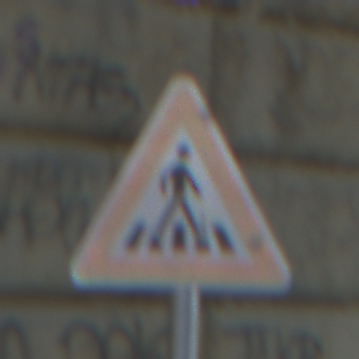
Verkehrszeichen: FussgaengerueberwegLinks
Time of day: Midday
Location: Outdoor (Urban)
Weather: Clear
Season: NotSpecified
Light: Natural